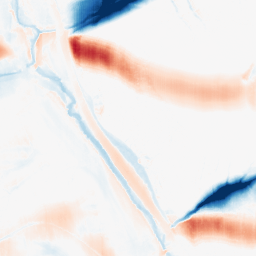
Category: morphological
Decomposition family: morphological_ellipse
Decomposition parameters: operation: average
width: 50
height: 10
Upsampling method: sinc_hamming
Upsampling parameters: scale: 8
kernel_size: 16
Upsampling scale: 8